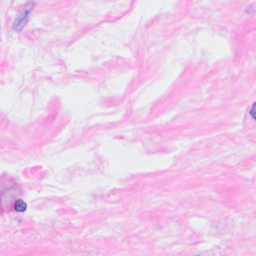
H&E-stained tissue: Breast